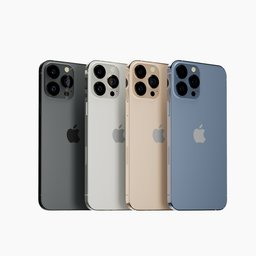
Label: electronics